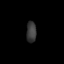
Tissue: prostate
Cell type: Fibroblasts
Senescence score: 0.765
Nuclear area (px): 206
Mean DAPI intensity: 57